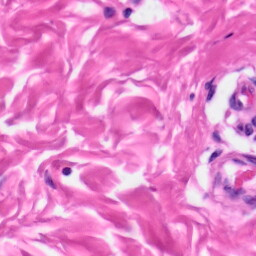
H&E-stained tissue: Skin